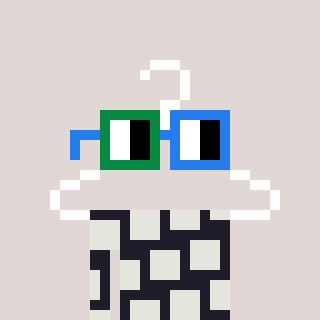
a pixel art character with square green and blue glasses, a hanger-shaped head and a grayscale-colored body on a warm background